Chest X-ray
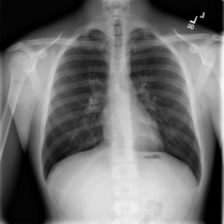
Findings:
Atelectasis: negative
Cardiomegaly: negative
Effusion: negative
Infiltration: negative
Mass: negative
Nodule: negative
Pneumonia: negative
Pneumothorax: negative
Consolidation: negative
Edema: negative
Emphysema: negative
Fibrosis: negative
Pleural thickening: negative
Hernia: negative